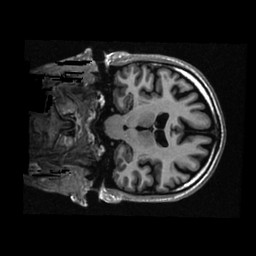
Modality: T1w
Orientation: coronal